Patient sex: F
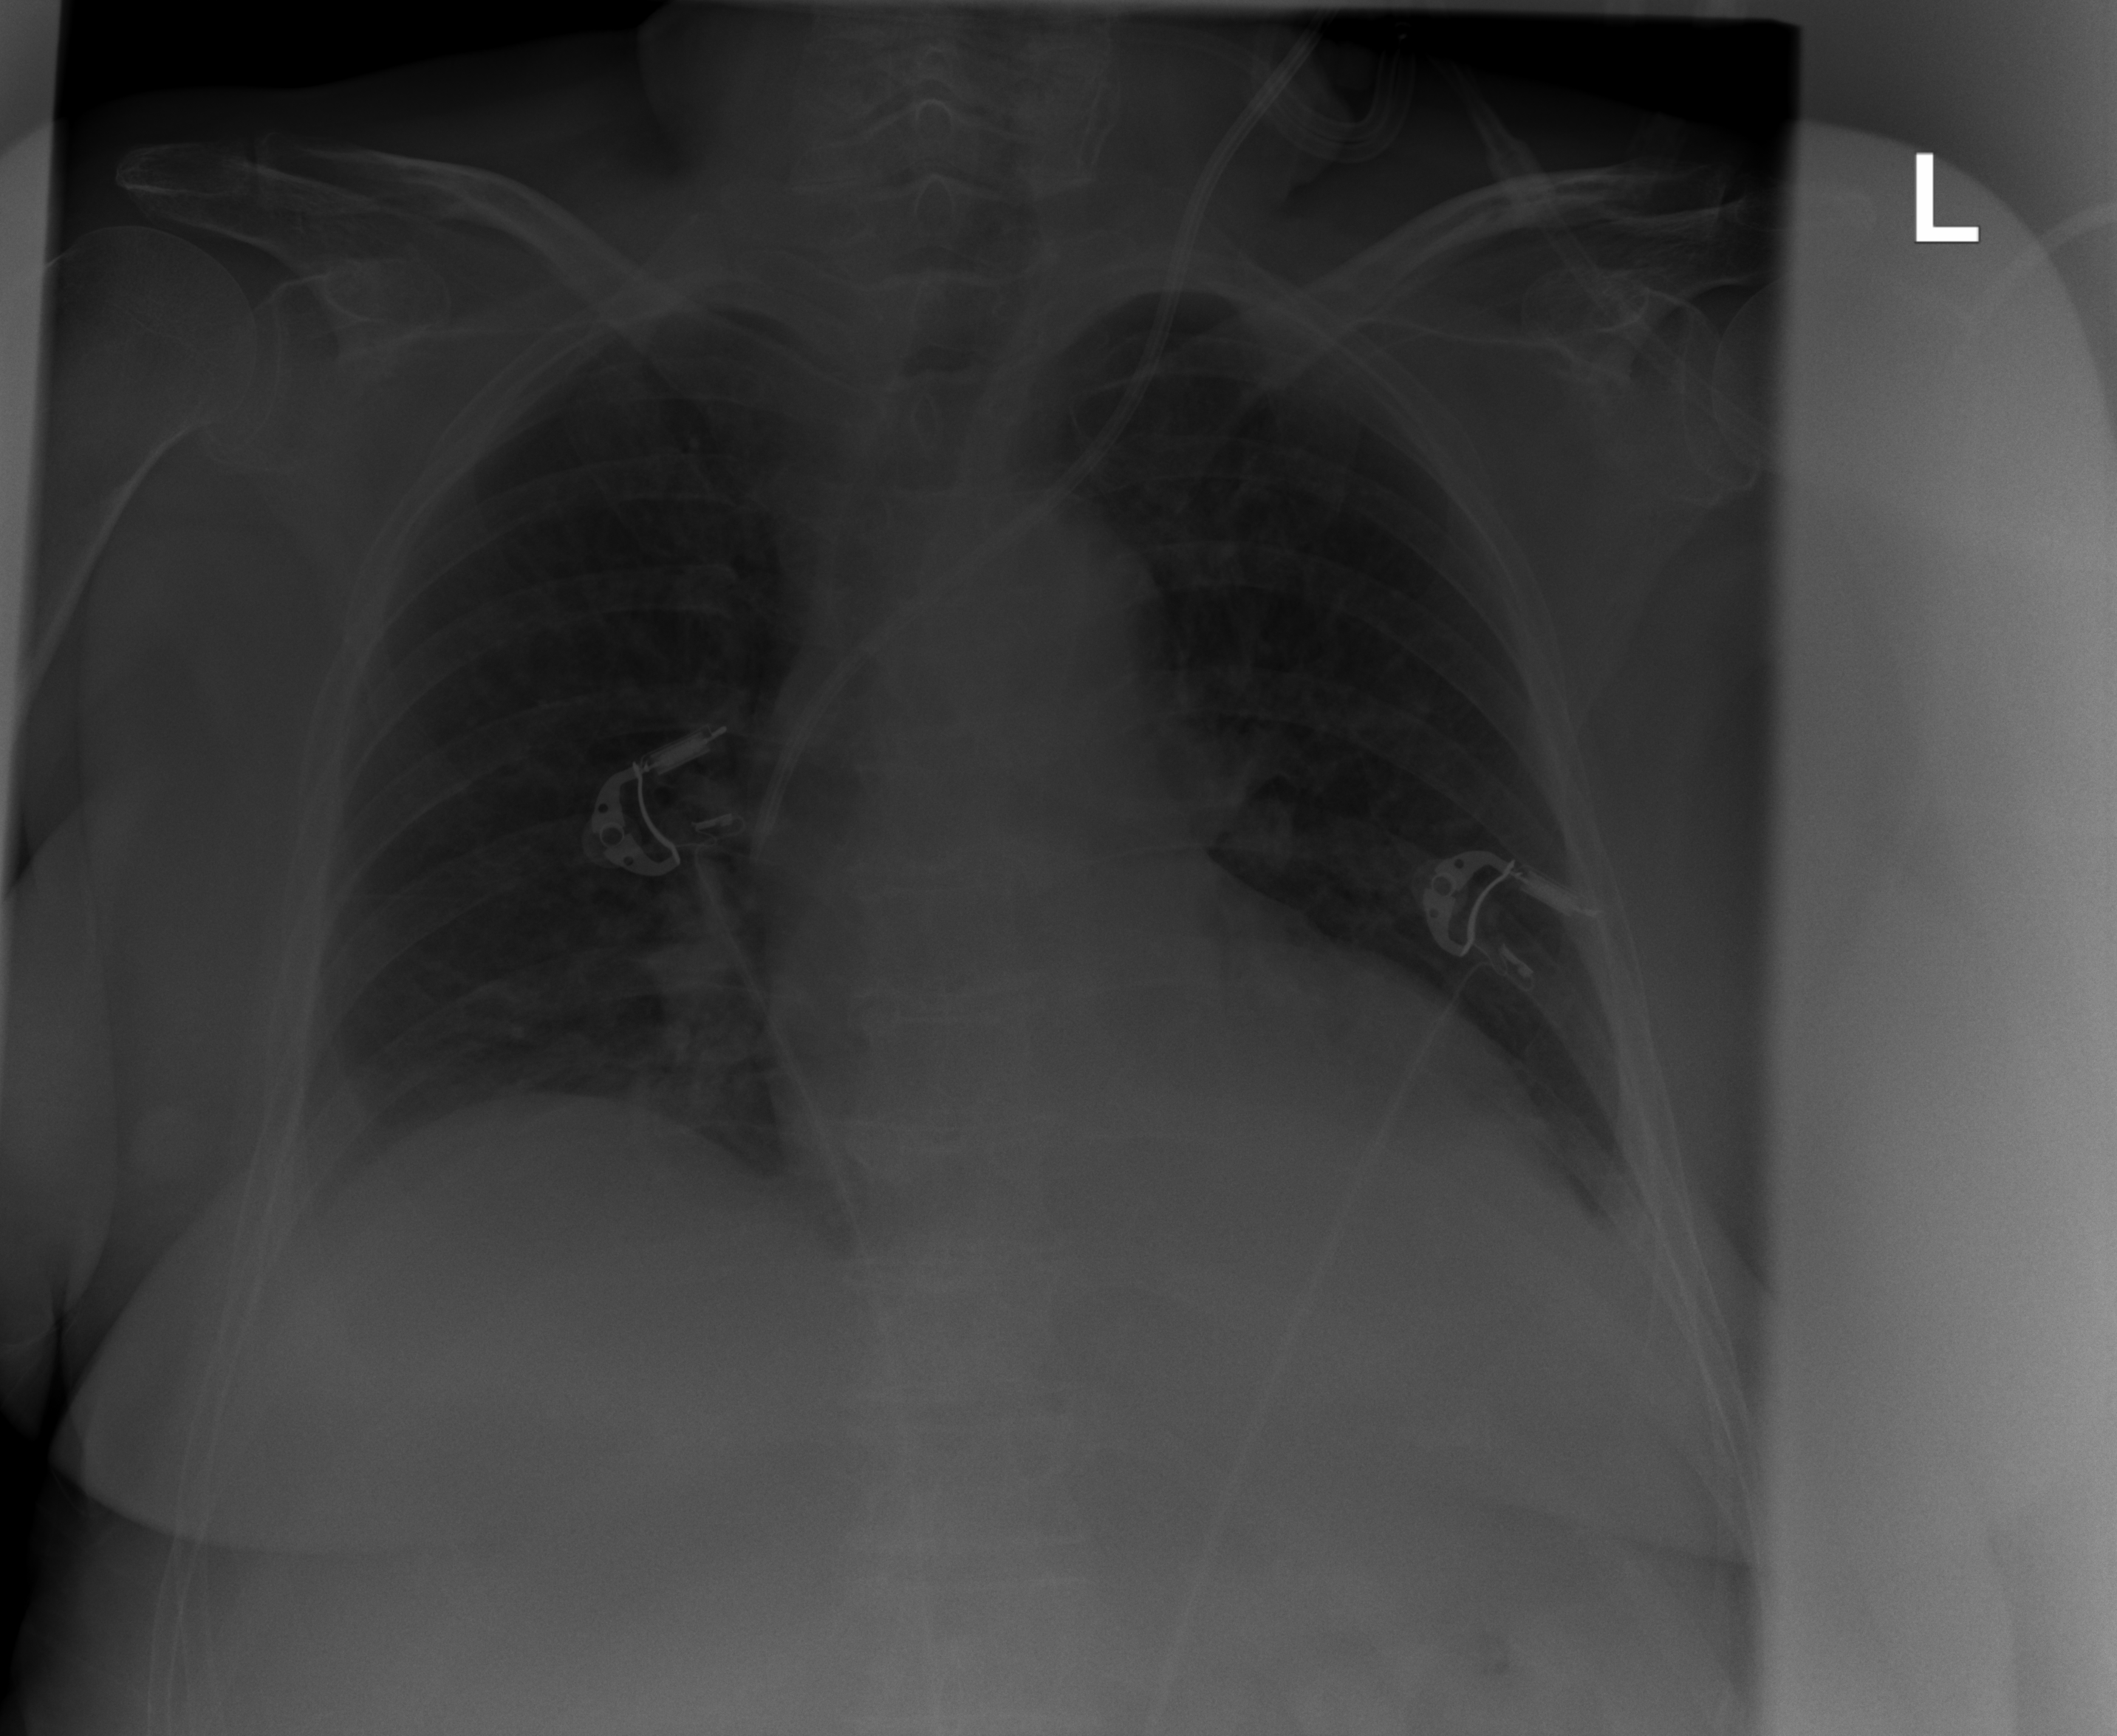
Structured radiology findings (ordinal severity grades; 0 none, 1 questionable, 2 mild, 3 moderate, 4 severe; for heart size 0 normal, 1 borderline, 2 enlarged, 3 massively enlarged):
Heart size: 2
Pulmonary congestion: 2
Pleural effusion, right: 2
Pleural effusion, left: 2
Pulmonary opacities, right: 1
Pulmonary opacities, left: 0
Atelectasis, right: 1
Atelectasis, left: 1